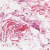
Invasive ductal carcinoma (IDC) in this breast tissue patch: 0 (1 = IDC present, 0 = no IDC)